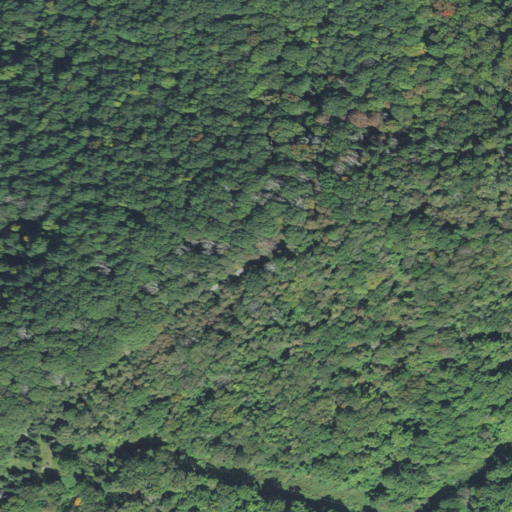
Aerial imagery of mountain in North Carolina named Roaring Fork Mountain containing deciduous forest and open development